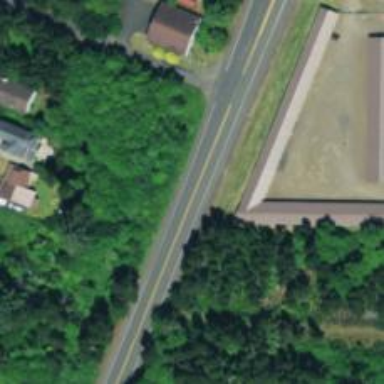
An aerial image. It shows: Asphalt road classified as trunk highway.